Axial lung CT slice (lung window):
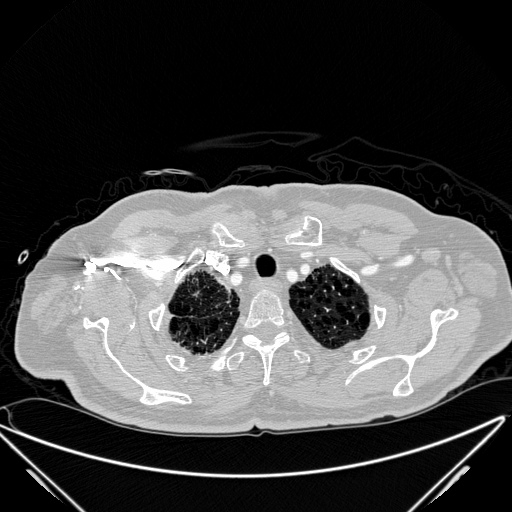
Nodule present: no